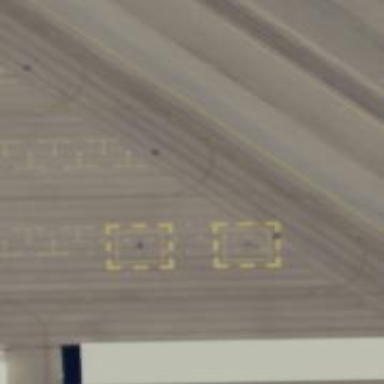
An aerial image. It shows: Image of taxiway at airport.